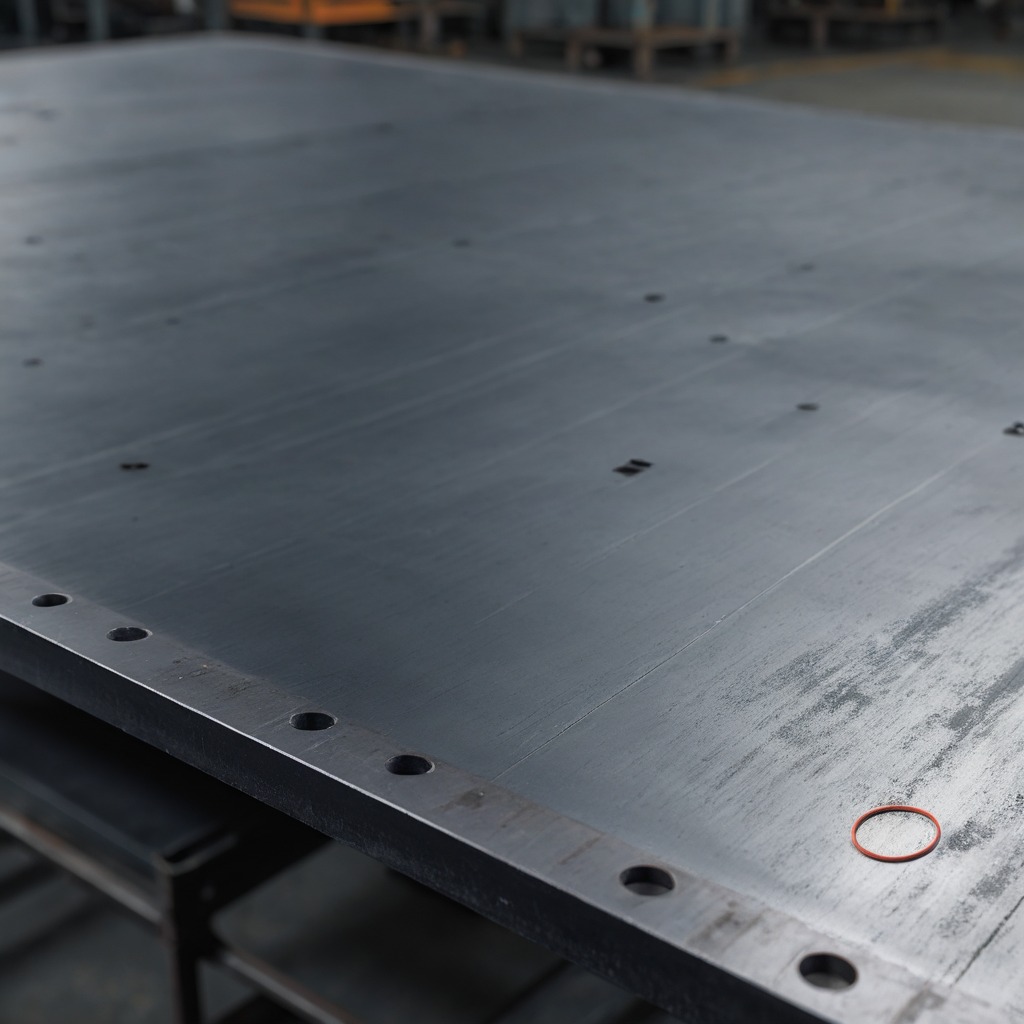
A rubber O-ring is lying on a cold steel table in a mining workshop.